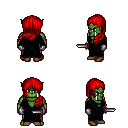
a pixel art fantasy rpg character, male body template, orc, green skin, gray robe, robe skirt, red left-swept hairstyle, metal gloves, brown shoes, dagger, four views (front, back, left, right), 2x2 character sprite sheet, small pixel art, hard edges, no anti-aliasing